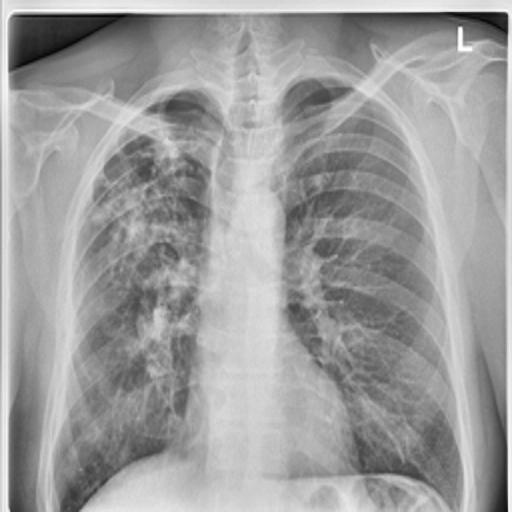
Finding: TUBERCULOSIS